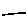
Label: line